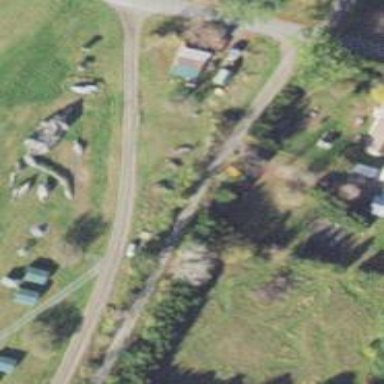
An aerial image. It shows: Driveway leading to service road.